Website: slack
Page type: stored-credit-cards
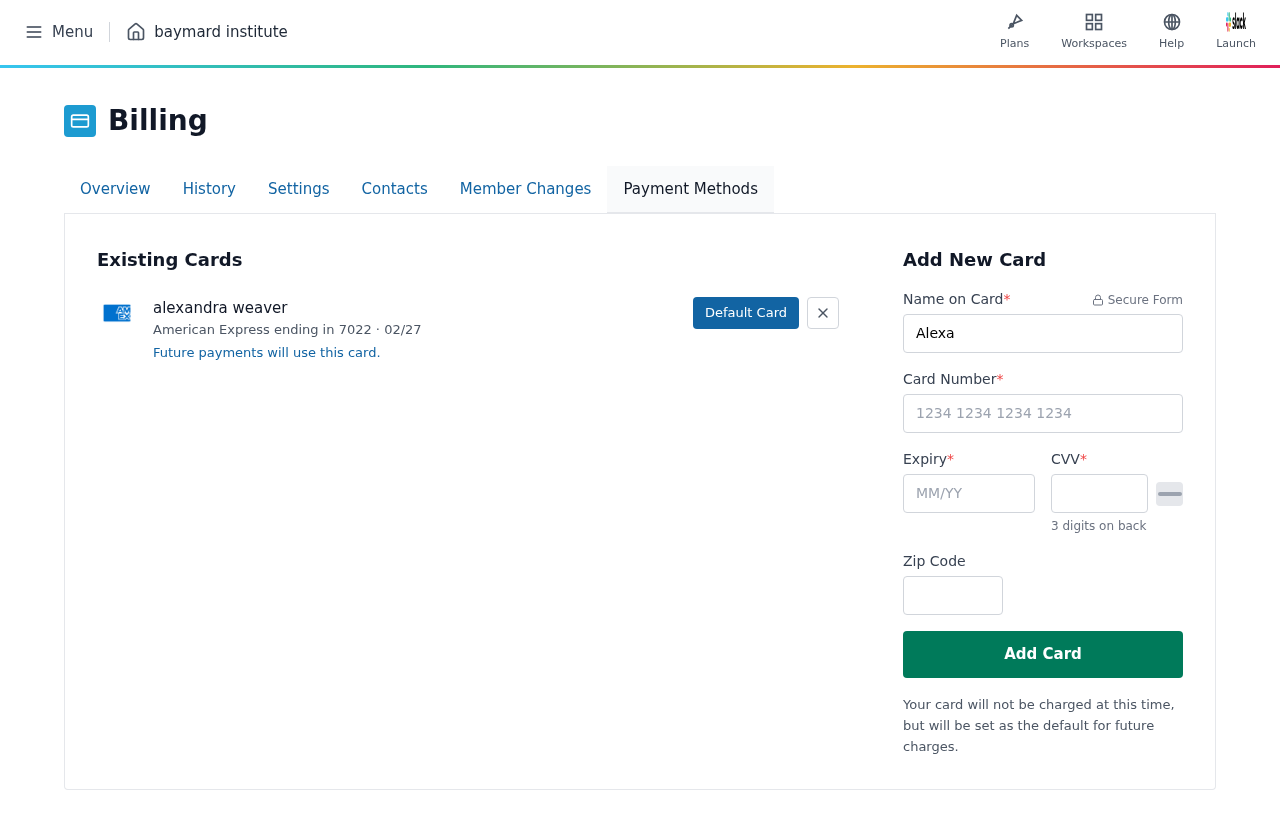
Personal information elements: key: PII_CARD_CVV
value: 7017
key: PII_CARD_EXPIRY
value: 02/27
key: PII_CARD_EXPIRY_MONTH
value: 02
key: PII_CARD_EXPIRY_YEAR
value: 27
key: PII_CARD_LAST4
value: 7022
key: PII_CARD_NUMBER
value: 3416 7269 9667 022
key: PII_CARD_TYPE
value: American Express
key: PII_FULLNAME
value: alexandra weaver
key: PII_FULLNAME
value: Alexandra Weaver
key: PII_POSTCODE
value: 65316